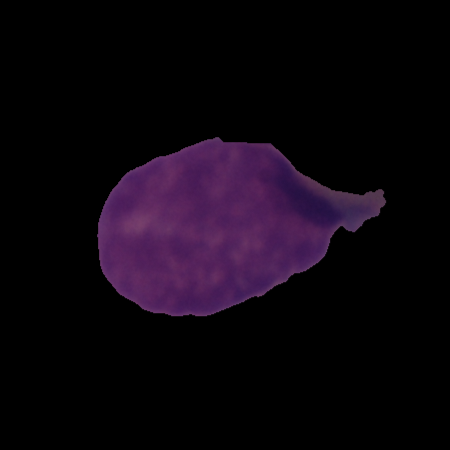
Label: cancer